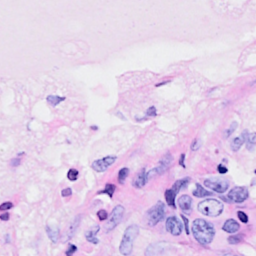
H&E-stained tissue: Breast